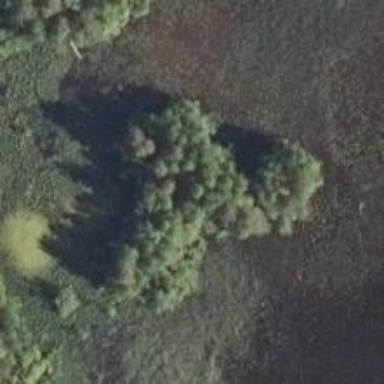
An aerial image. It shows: Islet covered with woodland.